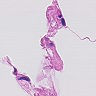
Metastatic tissue present: no